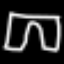
Label: pants